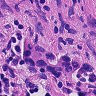
Metastatic tissue present: yes